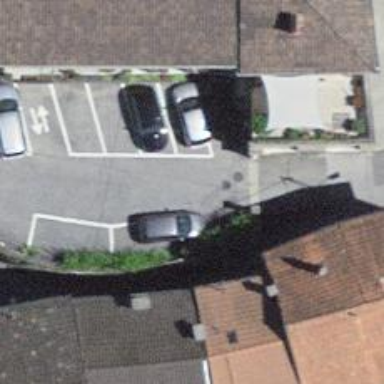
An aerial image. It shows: Parking aisle designated as service road.